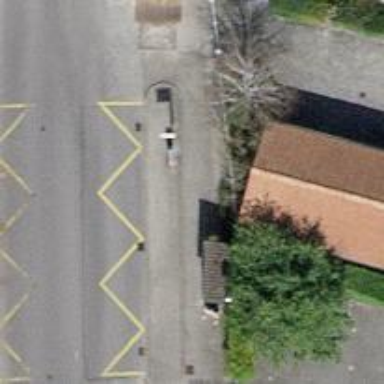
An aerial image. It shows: Bus stop with shelter.